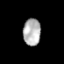
Tissue: prostate
Cell type: Epithelial cells
Senescence score: 0.274
Nuclear area (px): 467
Mean DAPI intensity: 178.296